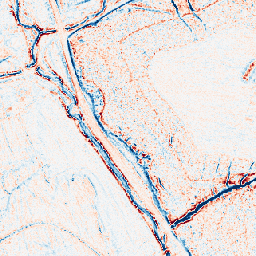
Category: edge_preserving
Decomposition family: anisotropic_diffusion
Decomposition parameters: iterations: 20
kappa: 50
gamma: 0.05
Upsampling method: area
Upsampling parameters: scale: 8
Upsampling scale: 8